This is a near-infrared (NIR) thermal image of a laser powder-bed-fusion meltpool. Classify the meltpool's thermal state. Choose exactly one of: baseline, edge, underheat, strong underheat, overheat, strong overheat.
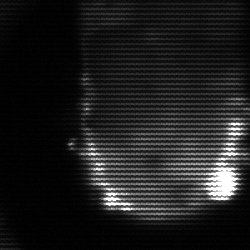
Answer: baseline